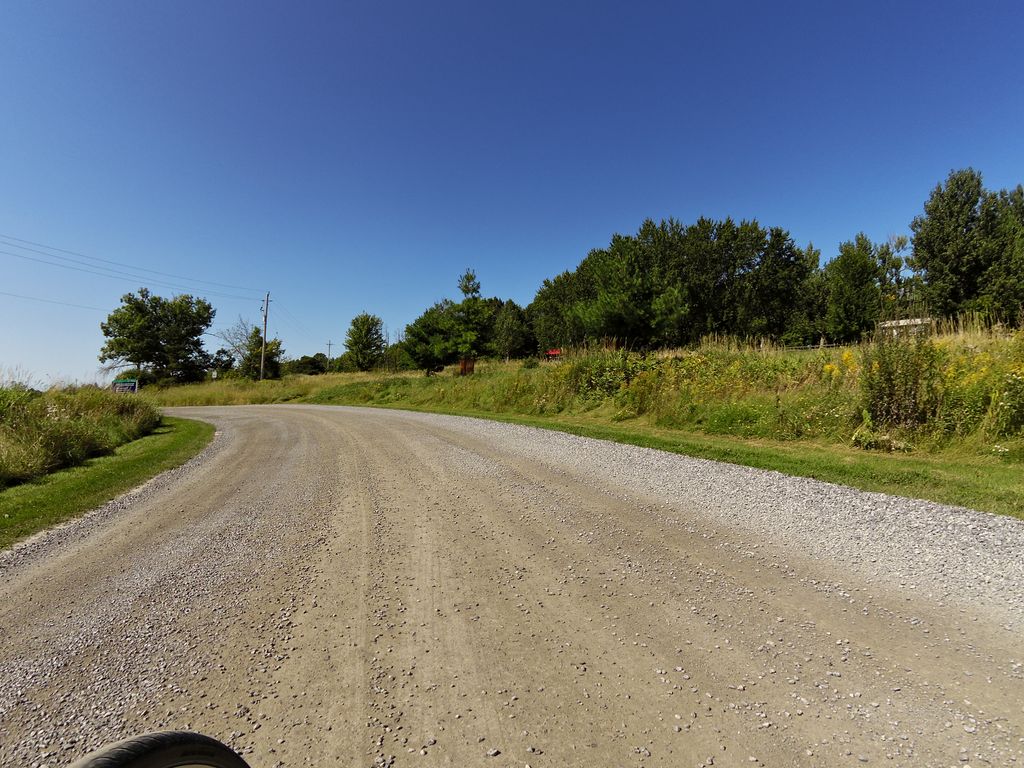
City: ottawa-gatineau